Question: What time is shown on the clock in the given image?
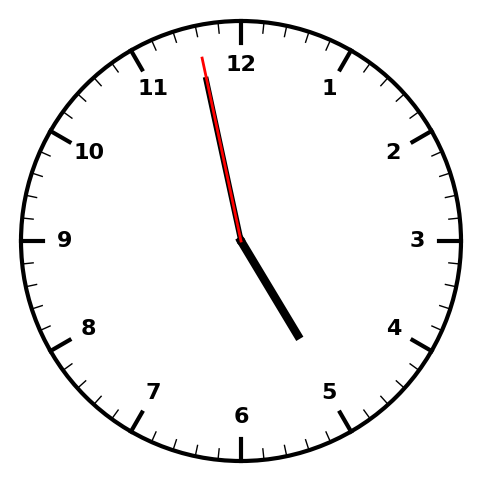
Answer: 04:57:58